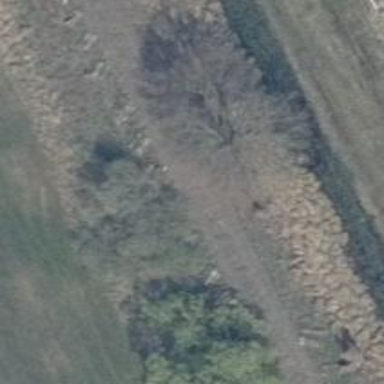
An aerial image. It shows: Deciduous tree with broadleaved leaves.